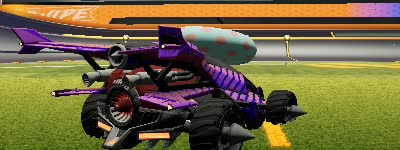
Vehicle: aftershock